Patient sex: F
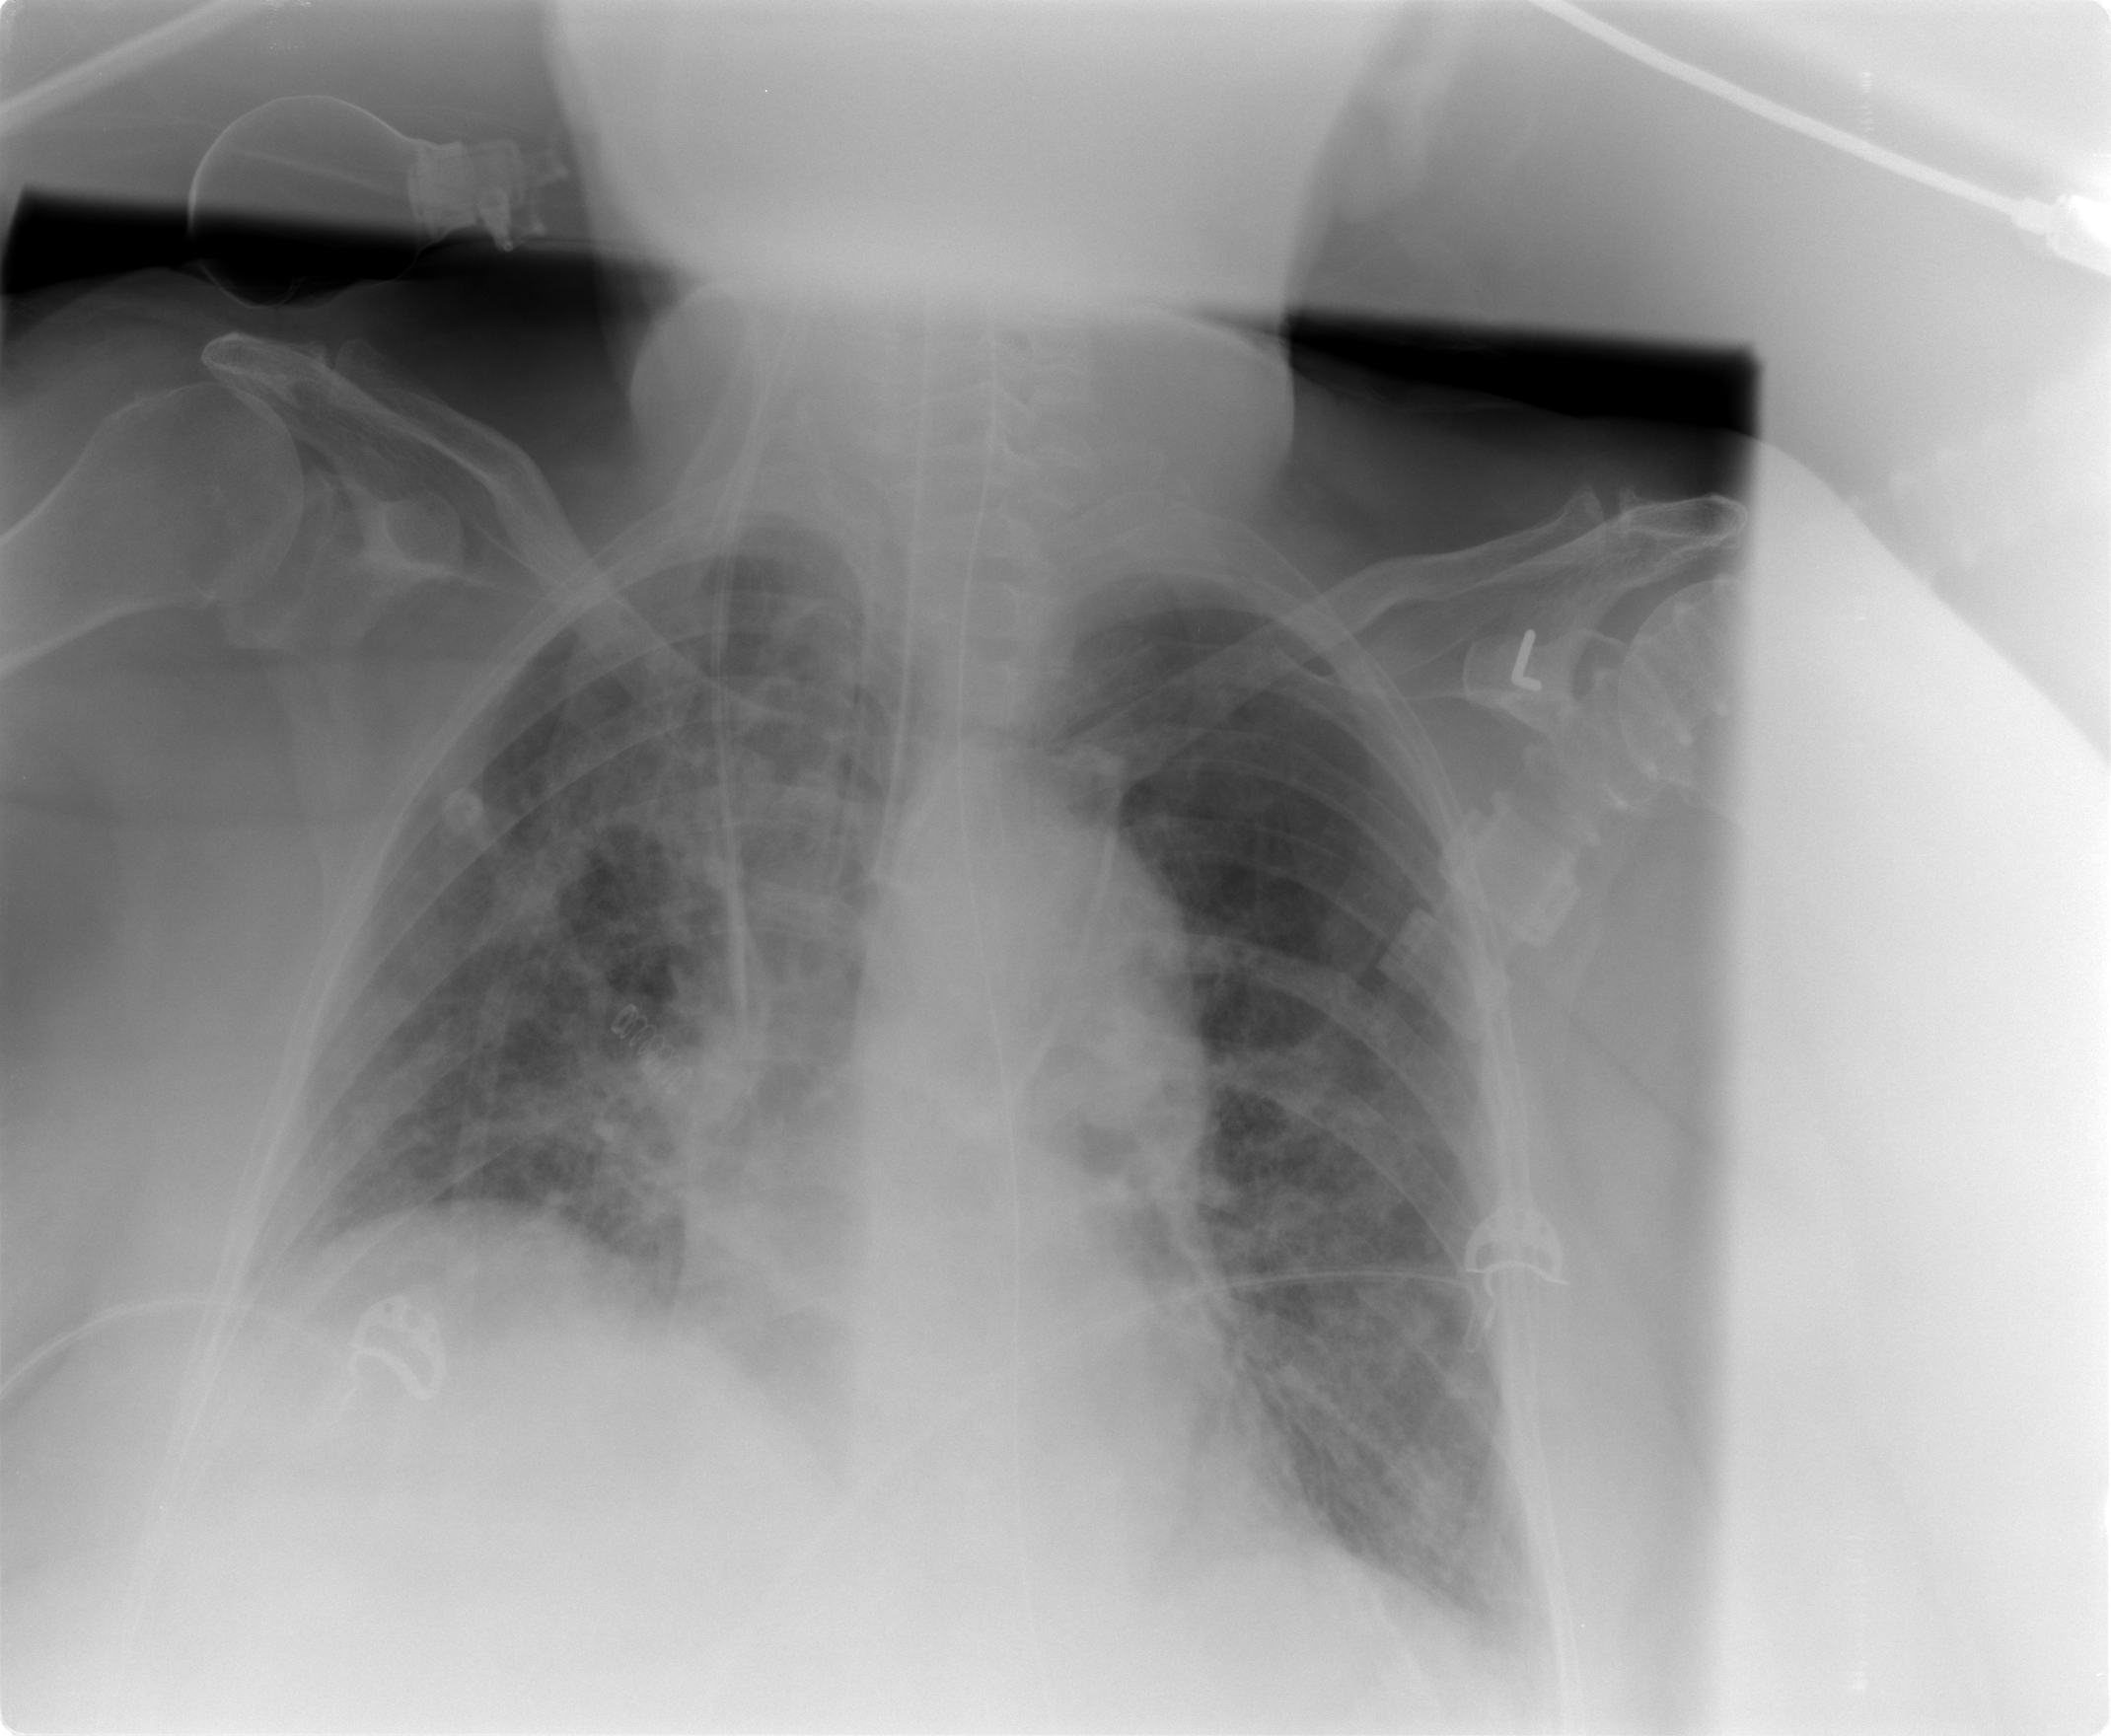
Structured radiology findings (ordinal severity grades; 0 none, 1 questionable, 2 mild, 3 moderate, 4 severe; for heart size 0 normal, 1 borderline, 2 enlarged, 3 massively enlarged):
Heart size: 1
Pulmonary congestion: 2
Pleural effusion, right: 1
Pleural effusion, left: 1
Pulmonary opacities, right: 3
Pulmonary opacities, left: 1
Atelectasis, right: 2
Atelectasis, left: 2